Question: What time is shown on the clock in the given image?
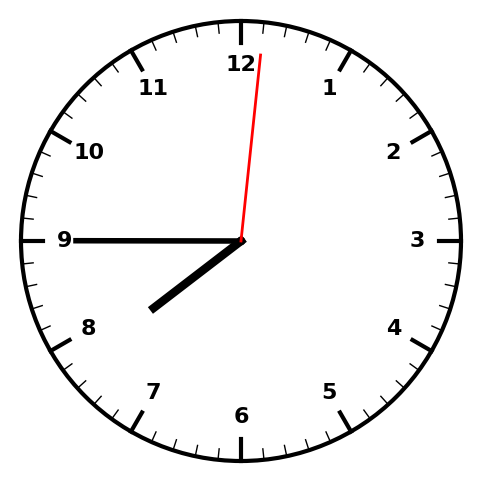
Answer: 07:45:01